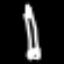
Label: pencil